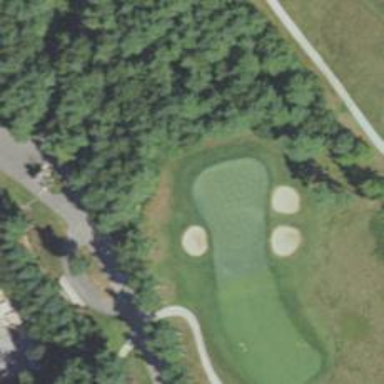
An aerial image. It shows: View of golf hole.